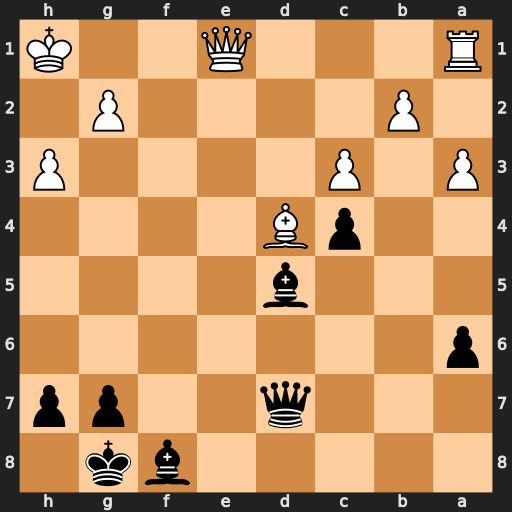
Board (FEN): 5bk1/3q2pp/p7/3b4/2pB4/P1P4P/1P4P1/R3Q2K
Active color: b
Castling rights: -
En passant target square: -
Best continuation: Qxh3+ Kg1 Qxg2#